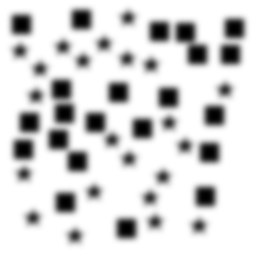
Squares: 22
Triangles: 0
Stars: 22
Total shapes: 44